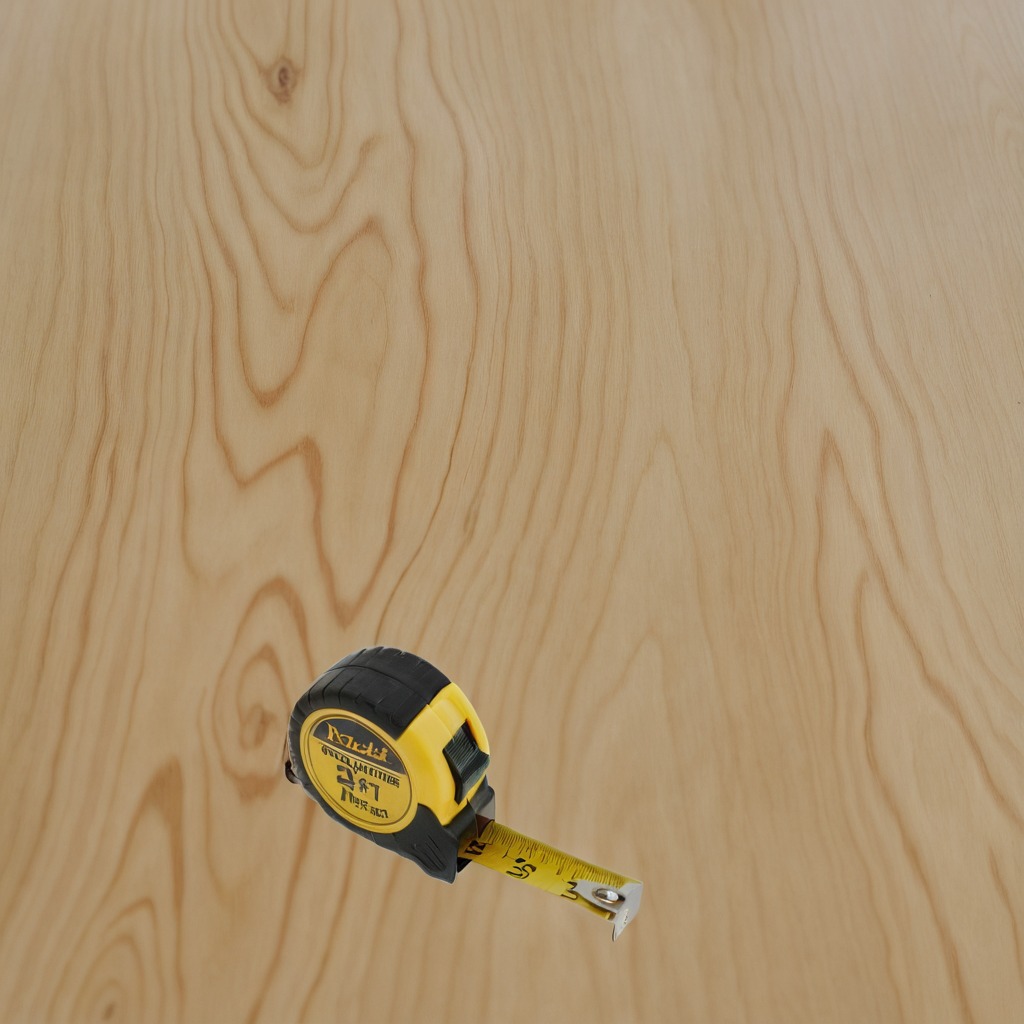
A measuring tape is lying on a plywood surface in a paint workshop lit by afternoon window light.